Field crop: tomato
Growth stage: 1
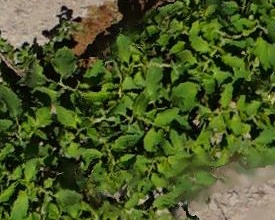
Species: tomato